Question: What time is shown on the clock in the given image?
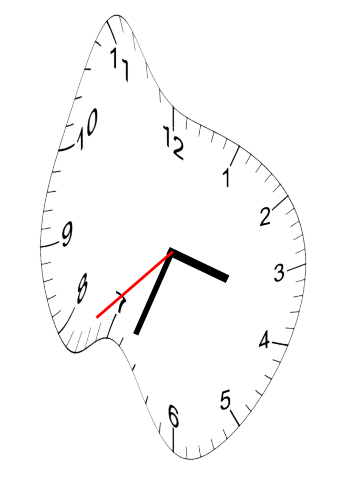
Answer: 03:33:38